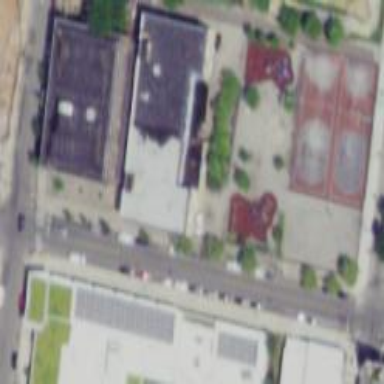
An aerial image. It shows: Community center building.